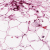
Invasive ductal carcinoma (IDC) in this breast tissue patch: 0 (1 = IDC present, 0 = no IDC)